На пружинке жесткости $k$ висит груз (см. рисунок).  К грузу прикреплена горизонтально расположенная медная рейка $A B$ длины $l$. Рейка может скользить без трения по неподвижным вертикальным проводящим рельсам $A K$ и $B P$, имея с ними хороший электрический контакт. К рельсам с помощью проводов подсоединен конденсатор емкости $C$. Система находится в однородном магнитном поле, вектор индукции $\vec{B}$ которого перпендикулярен рейке и рельсам.
Найдите период вертикальных колебаний груза. Масса груза с рейкой равна $m$. Сопротивление рейки, рельсов и проводов можно не учитывать.
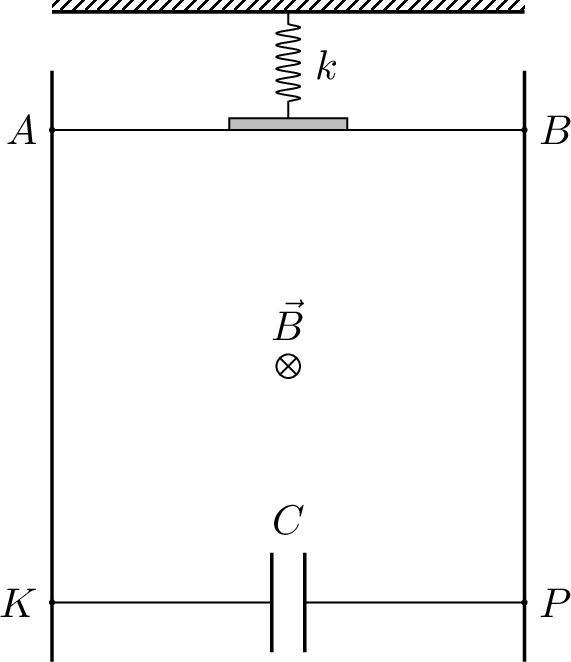
Решение: Направим ось $x$ вниз, поместив начало координат в точку, соответствующую равновесному положению груза. Пусть в некоторый момент груз имеет координату $x$. Уравнение движения: $$ m \ddot{x}=-B I l-k\left(x+x_{0}\right)+m g. $$ Здесь $I$ — сила тока в цепи, $x_{0}$ — удлинение пружины в положении равновесия, причем $k x_{0}=m g$. В любой момент времени напряжение на конденсаторе равно ЭДС индукции в рейке: $$ q / C=B \dot{x} l, $$ где $q$ — заряд конденсатора. Находим $I=\dot{q}=B l C \ddot{x}$. Исключив из записанных уравнений $x_{0}$ и $I$, получаем дифференциальное уравнение гармонических колебаний для величины $x$: $$ \ddot{x}+\frac{k}{m+B^{2} l^{2} C} x=0. $$ Период колебаний $T=2 \pi \sqrt{\left(m+B^{2} l^{2} C\right) / k}$.
Ответ: $$ T=2 \pi \sqrt{\left(m+B^{2} l^{2} C\right) / k}. $$
Темы:
T, Электромагнетизм, Колебания, Всероссийские, Пружина, Рельсотрон